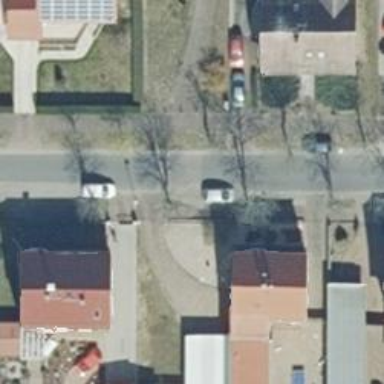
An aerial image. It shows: Smooth asphalt road in residential area.